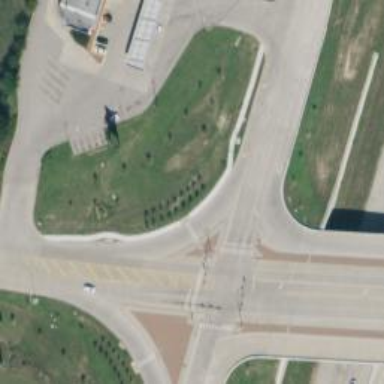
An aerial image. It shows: Asphalt road at the secondary link level.